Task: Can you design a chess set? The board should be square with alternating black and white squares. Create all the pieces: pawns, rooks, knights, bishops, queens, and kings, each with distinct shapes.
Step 1999:
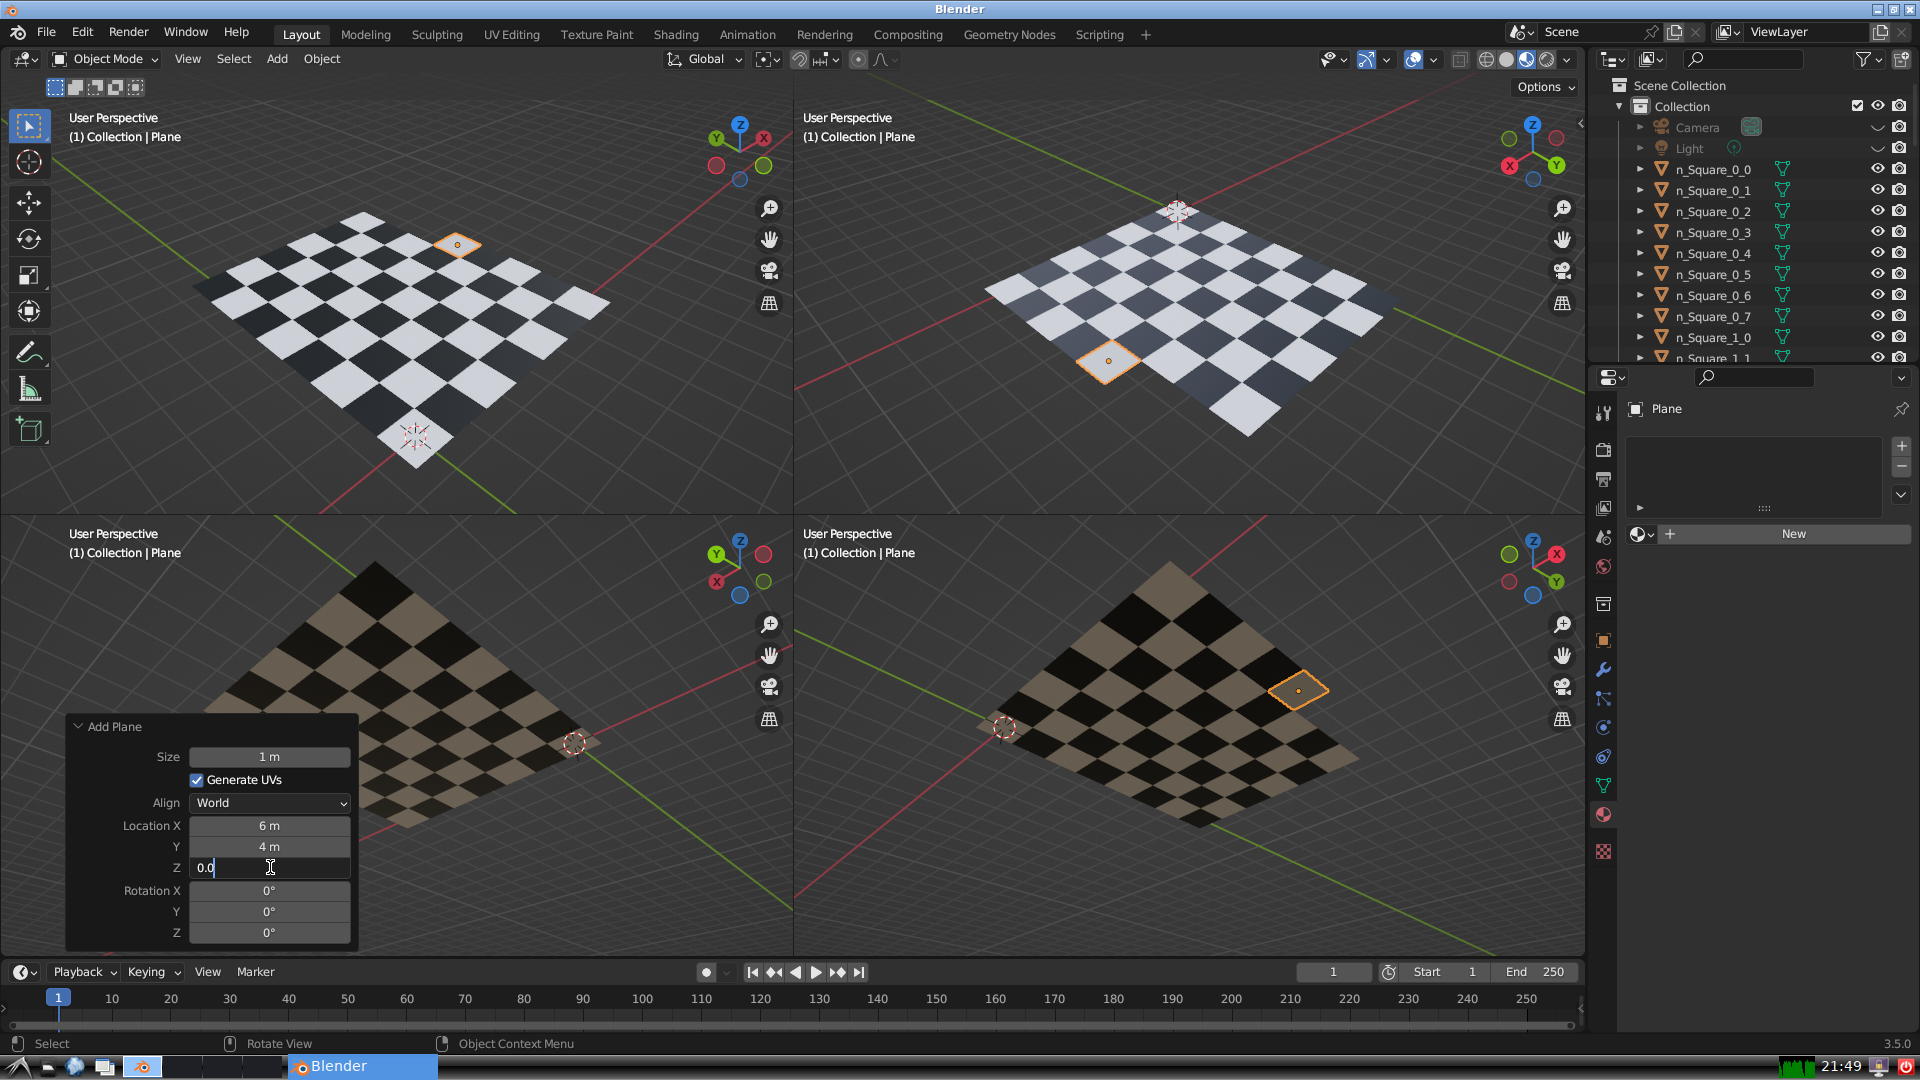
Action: {"key_press": ['Return']}